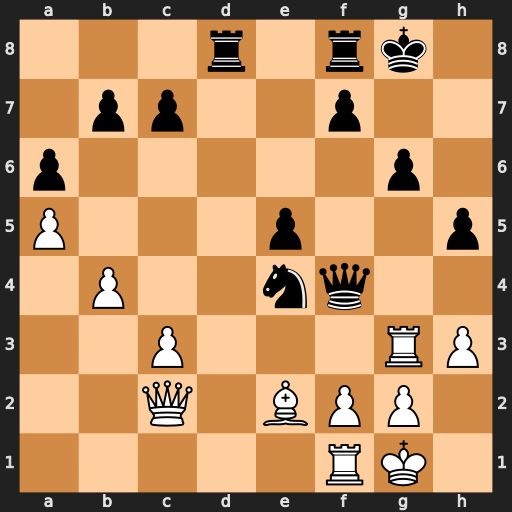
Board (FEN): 3r1rk1/1pp2p2/p5p1/P3p2p/1P2nq2/2P3RP/2Q1BPP1/5RK1
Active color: w
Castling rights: -
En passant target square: -
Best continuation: Rf3 Qh4 g3 Qxh3 Qxe4